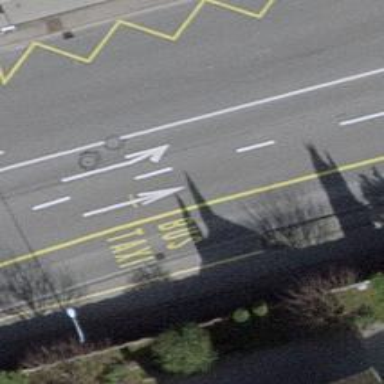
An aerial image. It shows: Bus stop with shelter for public transport.